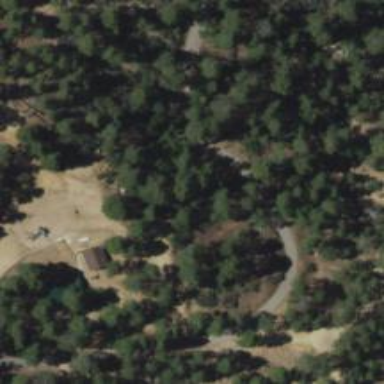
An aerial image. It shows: Hole on disc golf course.